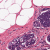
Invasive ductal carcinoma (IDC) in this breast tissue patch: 0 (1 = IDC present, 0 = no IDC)